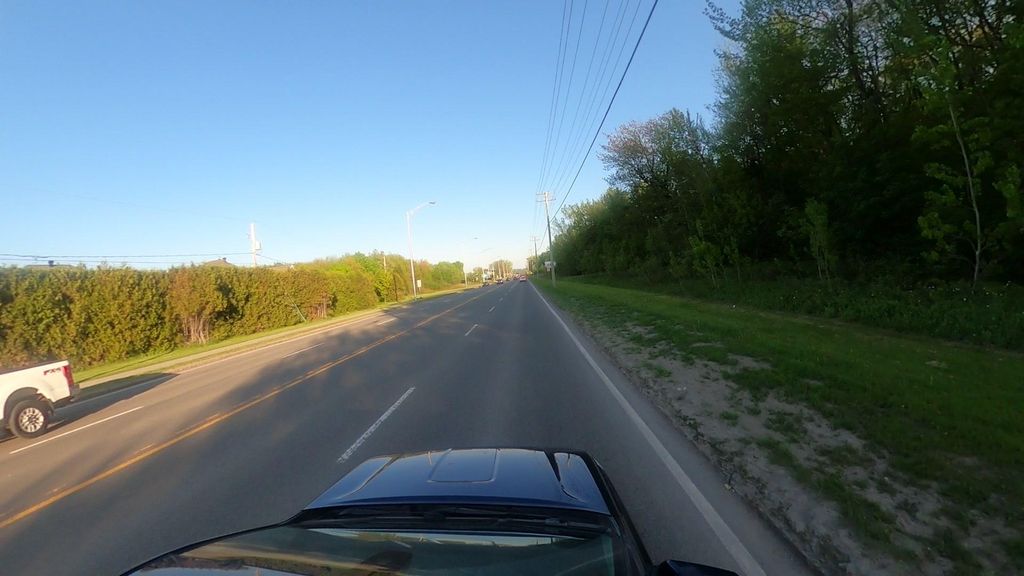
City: quebec_city